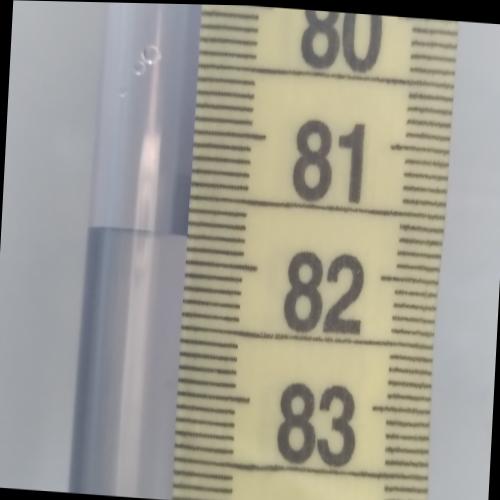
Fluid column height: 81.8 cm